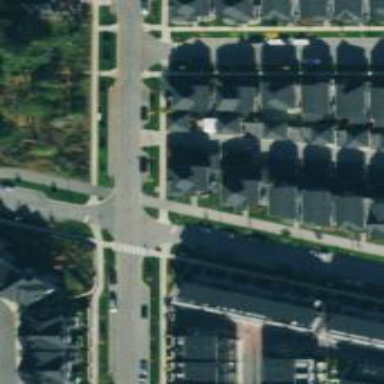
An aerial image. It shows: Unmarked road crossing.